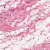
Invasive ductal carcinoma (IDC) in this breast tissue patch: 0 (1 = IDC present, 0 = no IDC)